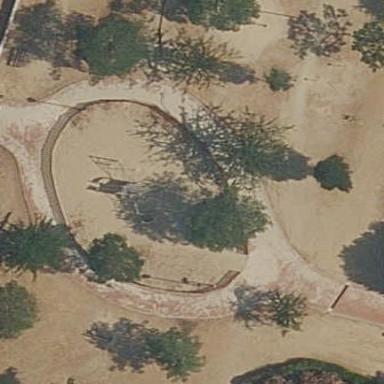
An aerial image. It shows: Playground area for leisure land.